Question: The below list of divs do not get horizontally aligned when the browser window is enlarged to fit at list 2 divs horinzontally. I can't figure out why. If I use the same text in all the div's paragraphs then it aligns. I'm using Firefox 32.0 in Fedora 20.
'''
<!DOCTYPE html>
<html>
<head>
<meta charset="UTF-8">
<style>
.item_div {display: inline-block; border: 1px solid grey; width: 450px; height: 230px; padding: 5px; margin: 5px;}
.item_div img {float:left; margin: 0 10px 0 0; width: 220; height: 220; border: 1px solid grey;}
.item_div p {margin: 0;}
</style>
</head>
<body>
<div class="item_div">
<a>
<img width="220" height="220">
</a>
<p>irure ullamco in adipisicing in laborum enim exercitation voluptate quis ex sint id ut tempor amet, reprehenderit commodo qui aute</p>
</div>
<div class="item_div">
<a>
<img width="220" height="220">
</a>
<p>quis occaecat commodo reprehenderit in do non sed dolor aliqua. deserunt amet, sunt eiusmod officia cupidatat ipsum veniam, Excepteur dolore</p>
</div>
<div class="item_div">
<a>
<img width="220" height="220">
</a>
<p>Lorem ea aute minim in velit adipisicing aliquip enim eiusmod pariatur. in nostrud qui voluptate tempor ullamco non in dolor</p>
</div>
<div class="item_div">
<a>
<img width="220" height="220">
</a>
<p>dolore ut aliquip consequat. cupidatat cillum dolor quis proident, amet, dolore nulla minim culpa ad incididunt nisi aliqua. eiusmod officia</p>
</div>
</body>
</html>
'''

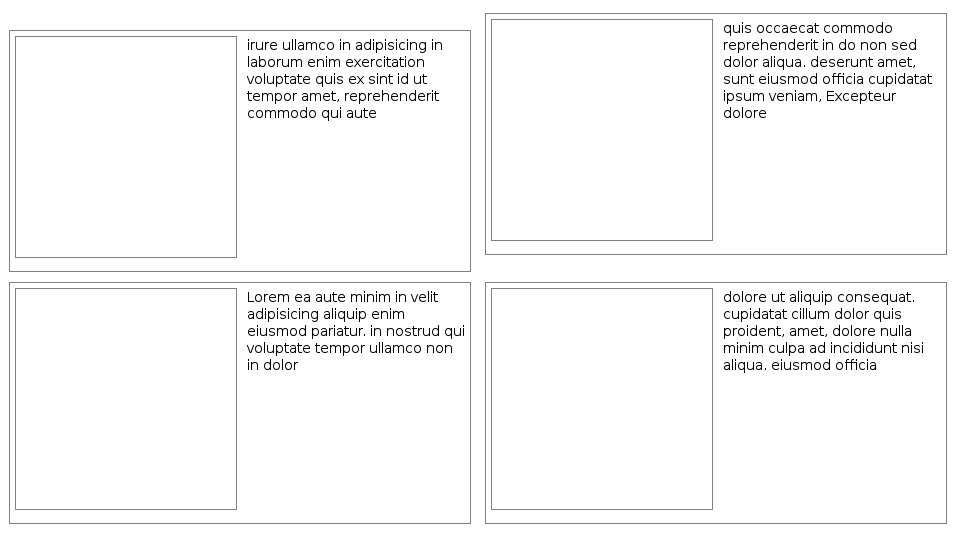
Answer: Use this code:
'''
<div id="main">
<div class="item_div">
<a>
<img width="220" height="220">
</a>
<p>irure ullamco in adipisicing in laborum enim exercitation voluptate quis ex sint id ut tempor amet, reprehenderit commodo qui aute</p>
</div><!--
--><div class="item_div">
<a>
<img width="220" height="220">
</a>
<p>quis occaecat commodo reprehenderit in do non sed dolor aliqua. deserunt amet, sunt eiusmod officia cupidatat ipsum veniam, Excepteur dolore</p>
</div><!--
--><div class="item_div">
<a>
<img width="220" height="220">
</a>
<p>Lorem ea aute minim in velit adipisicing aliquip enim eiusmod pariatur. in nostrud qui voluptate tempor ullamco non in dolor</p>
</div><!--
--><div class="item_div">
<a>
<img width="220" height="220">
</a>
<p>dolore ut aliquip consequat. cupidatat cillum dolor quis proident, amet, dolore nulla minim culpa ad incididunt nisi aliqua. eiusmod officia</p>
</div>
</div>
'''
And this CSS:
'''
.item_div {display: block; float:left; border: 1px solid grey; width: 450px; height: 230px; padding: 5px; margin: 5px;}
.item_div img {float:left; margin: 0 10px 0 0; width: 220; height: 220; border: 1px solid grey;}
.item_div p {margin: 0;}
#main:after { clear:both; content: ""; display:block; }
'''
FIDDLE: <URL>